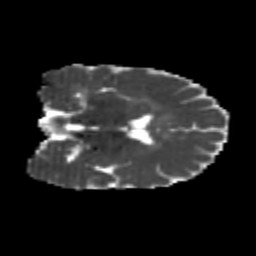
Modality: MD
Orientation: coronal
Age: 22
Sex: female
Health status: healthy
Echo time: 0.074 s